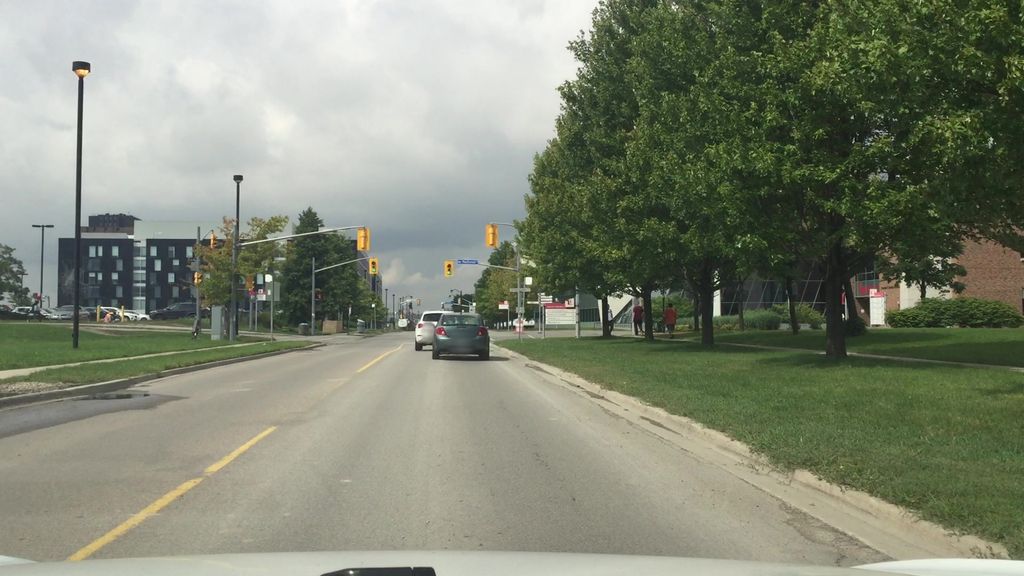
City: toronto